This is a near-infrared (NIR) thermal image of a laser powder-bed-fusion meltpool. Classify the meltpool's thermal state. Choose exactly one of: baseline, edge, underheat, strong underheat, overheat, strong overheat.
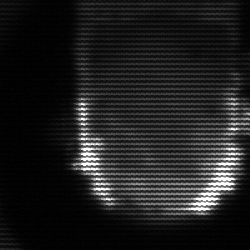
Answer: baseline